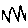
Label: zigzag